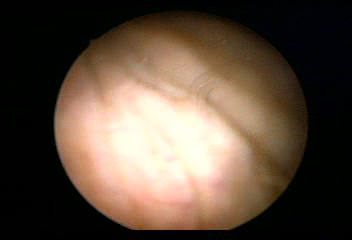
Modality: WLC
Class: Normal mucosa
Bladder cancer association: No